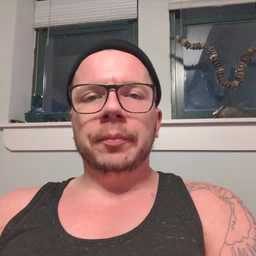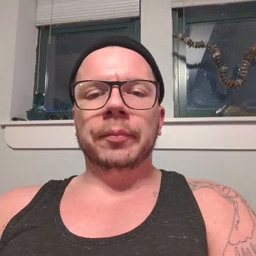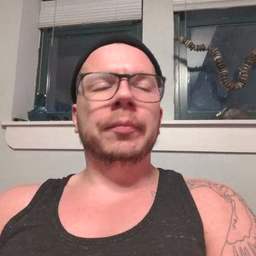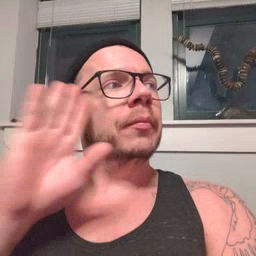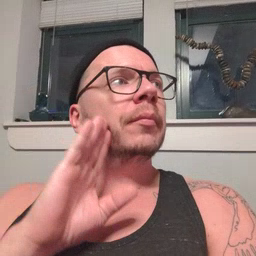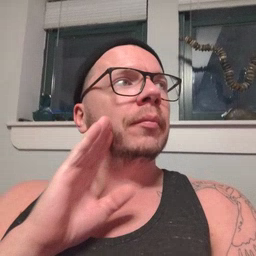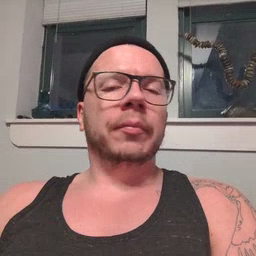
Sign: brown